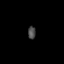
Tissue: prostate
Cell type: Fibroblasts
Senescence score: 0.7902
Nuclear area (px): 98
Mean DAPI intensity: 72.102